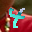
Label: 4